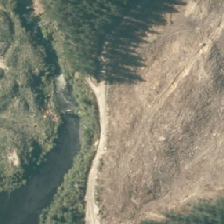
Land cover: harvested_forest